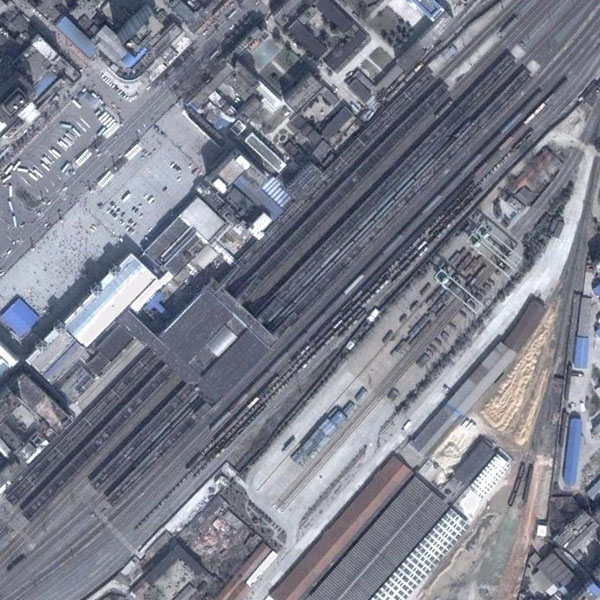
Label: RailwayStation